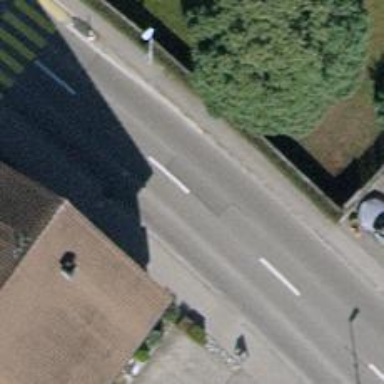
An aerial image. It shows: Tertiary road with asphalt surface.